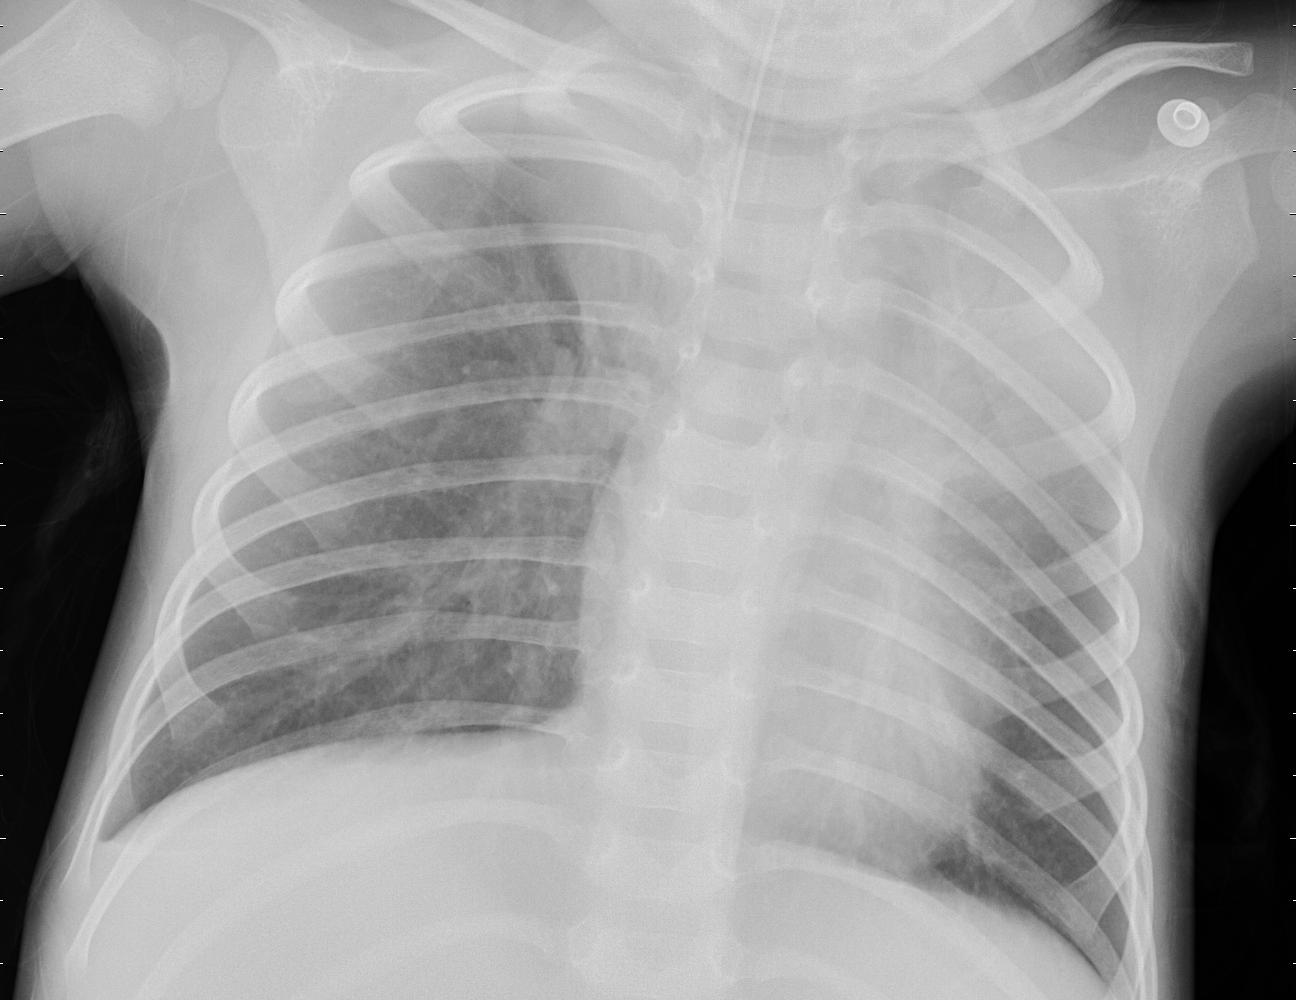
Diagnosis: PNEUMONIA